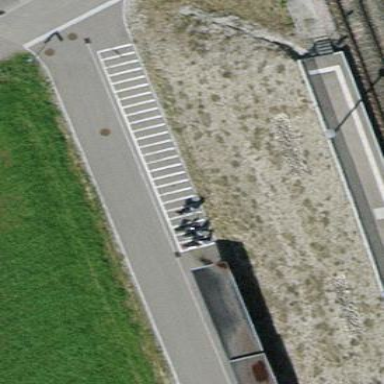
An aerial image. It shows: Motorcycle parking area.